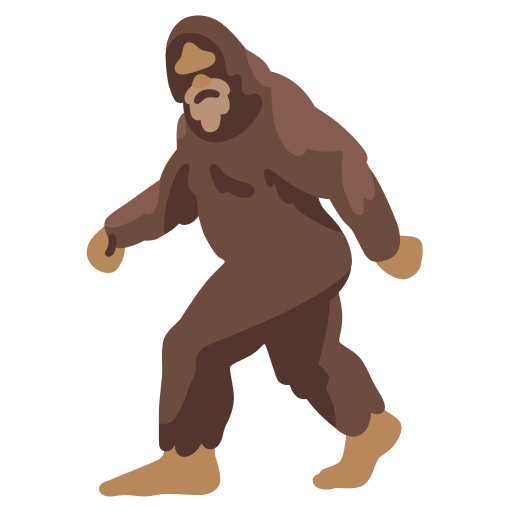
Emoji: 🫈